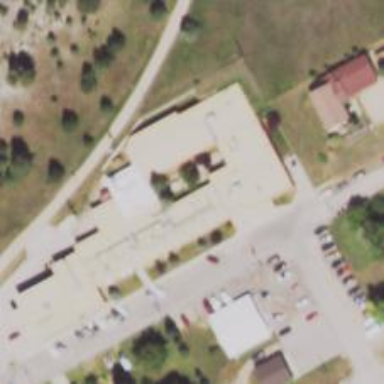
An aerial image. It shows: Nursing home.